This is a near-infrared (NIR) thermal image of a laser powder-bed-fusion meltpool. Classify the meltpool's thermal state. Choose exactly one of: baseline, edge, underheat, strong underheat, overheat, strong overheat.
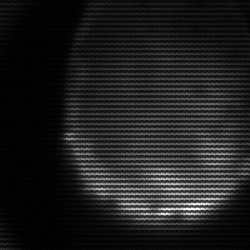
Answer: edge